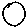
Label: circle